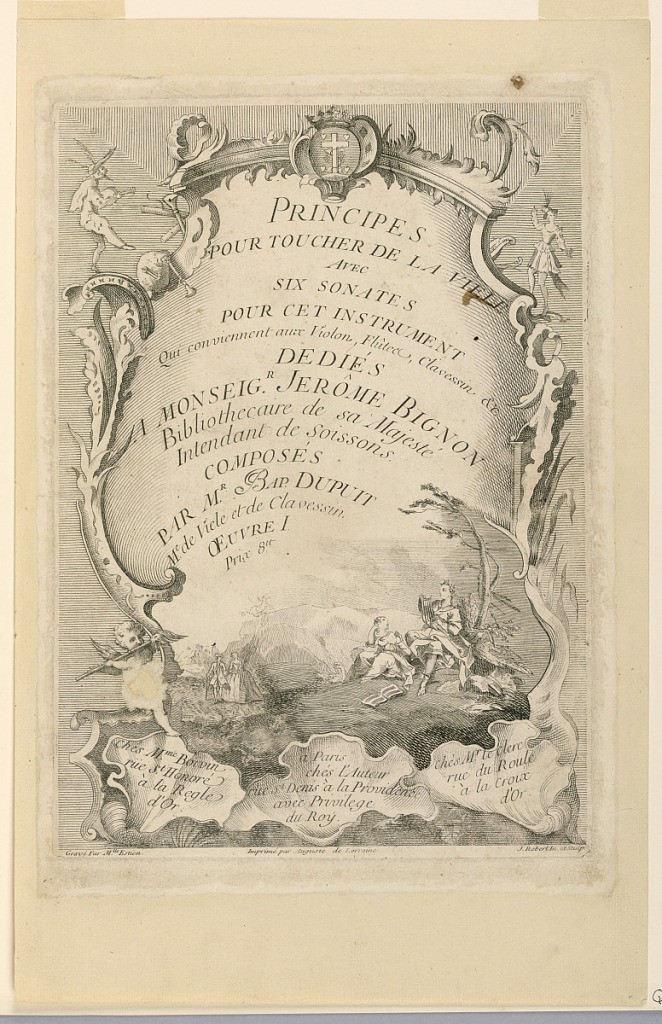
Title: Title Page, "Principes pour toucher de la viele Avec six sonates ... composé par Bap. Dupuit"
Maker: Jean Robert, French, active 1746 - 1782
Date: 1765–1770
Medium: Engraving on paper
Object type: Print
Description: A rocaille escutcheon surmounted by a coat-of-arms. In center, the title, below a landscape with four figures. The book is dedicated to Jerome Bignon. Inscribed: title; lower left: "Gravé par Mlle Estien"; center: "Imprimé par August de Lorraine"; lower right: J. Robert In. et sculp."